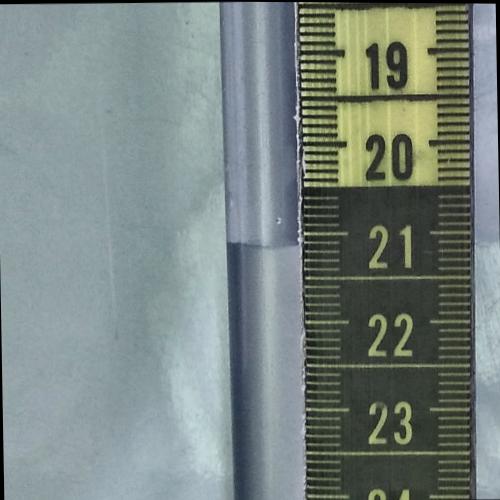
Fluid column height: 21.1 cm